Question: I have a 'LinearLayout' within a 'ScrollView' in the 'xml' file. I need to paint and write within the 'ScrollView' so I've created a 'view' in the 'layout' and have been able to paint and write inside using: 'canvas.draw()' and 'canvas.drawText()', my problem comes when writing text with 'canvas' are not clearly the letters, so I need to add a 'TextView' to the 'layout' of the 'ScrollView' from the 'class', without knowing very well how to do it.
Paste the code:
'''
public class Calendario extends Activity{
public void onCreate(Bundle savedInstanceState) {
super.onCreate(savedInstanceState);
setContentView(R.layout.calendar);
LinearLayout layout = (LinearLayout) findViewById(R.id.layout);
MyView v = new MyView(this);
layout.addView(v,250,2000);
}
private class MyView extends View{
public MyView(Context context) {
super(context);
}
protected void onDraw(Canvas canvas) {
onDrawMethod();
//Here draw and write text//
}
}
}
'''

A picture of what I need: I need only add textviews inside
Thankss
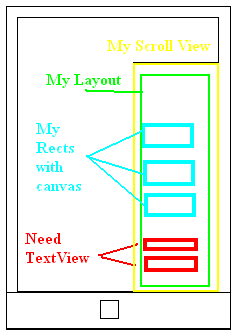
Answer: As I understand you, you want to add those texts programmaticaly, by saying
> so I need to add a TextView to the layout of the ScrollView from the class
If so, might be this <URL> will help you.